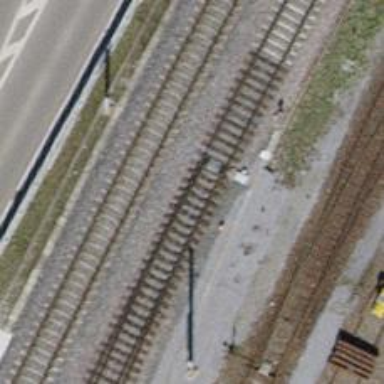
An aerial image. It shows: Railway switch.